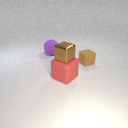
small brown metal cube above large red rubber cube